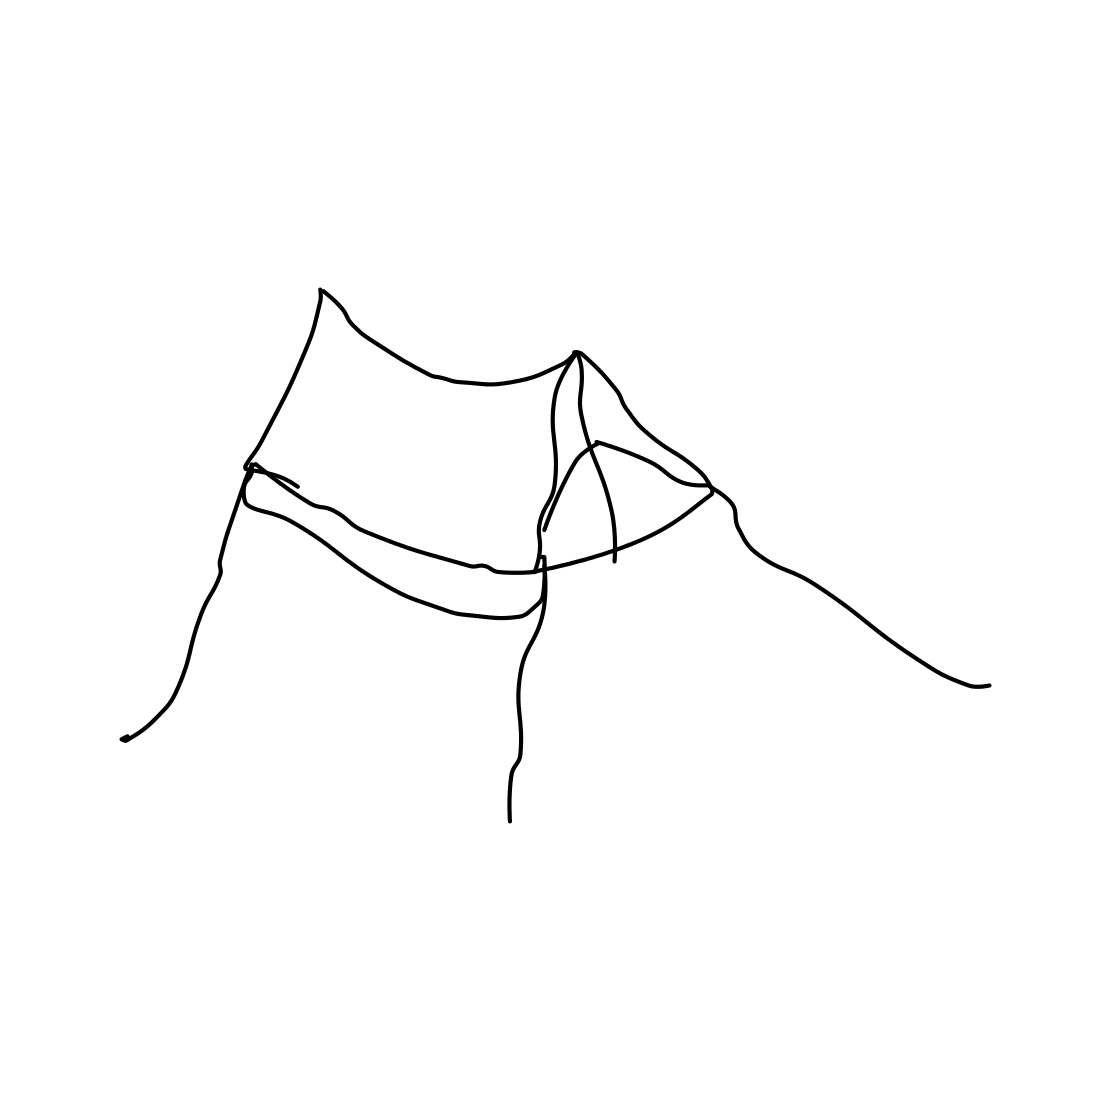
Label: tent